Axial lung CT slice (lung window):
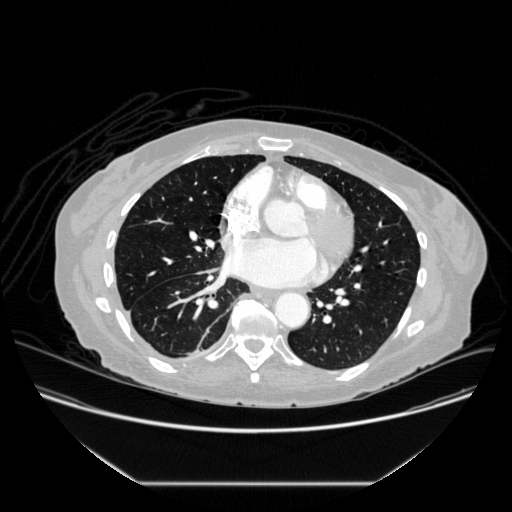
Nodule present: no